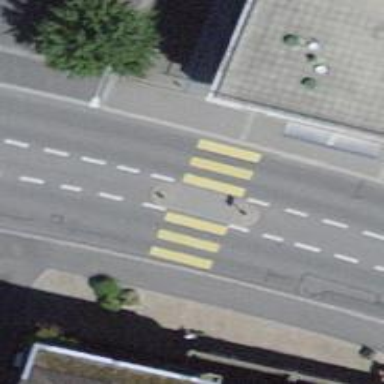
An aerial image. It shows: Marked road crossing.